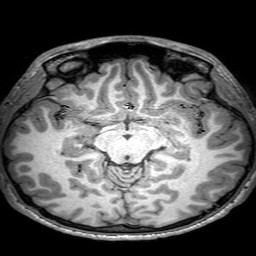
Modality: T1w
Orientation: coronal
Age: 18
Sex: male
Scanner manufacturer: philips
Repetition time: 0.008921 s
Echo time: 0.0046 s